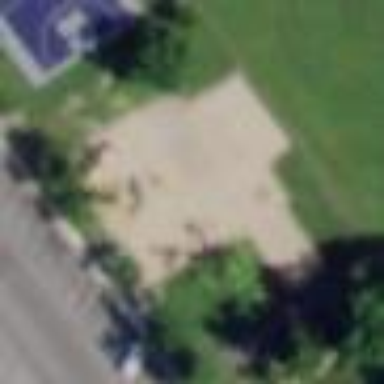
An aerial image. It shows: Playground area for leisure land.